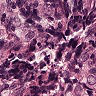
Metastatic tissue present: yes